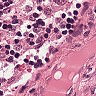
Metastatic tissue present: no